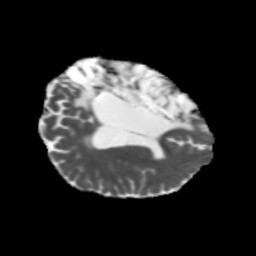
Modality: MD
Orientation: axial
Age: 48
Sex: male
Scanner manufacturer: siemens
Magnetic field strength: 3 T
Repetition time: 5.47 s
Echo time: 0.0854 s